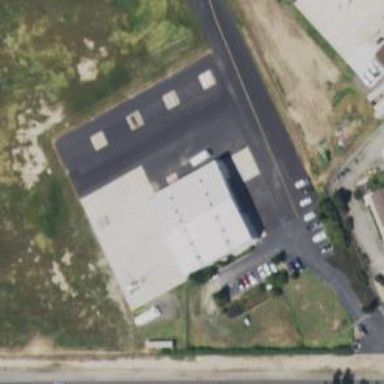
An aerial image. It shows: Hangar building at the airport.